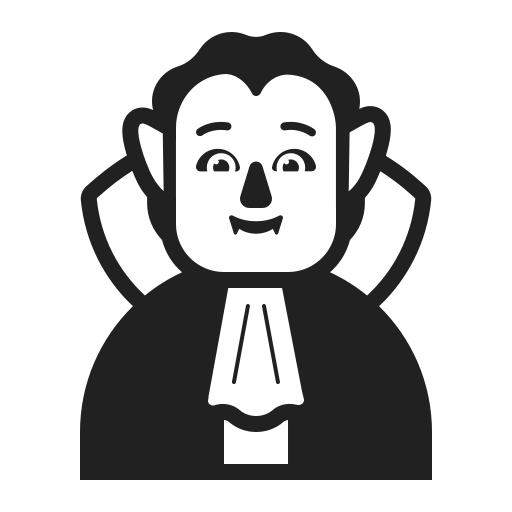
person vampire high contrast default